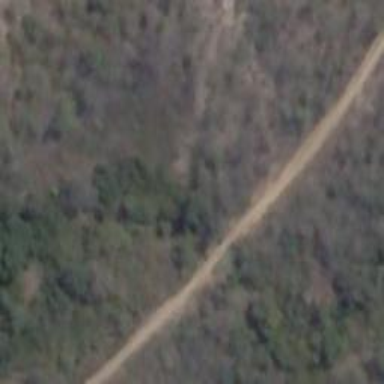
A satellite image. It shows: Unclassified road with bridge.